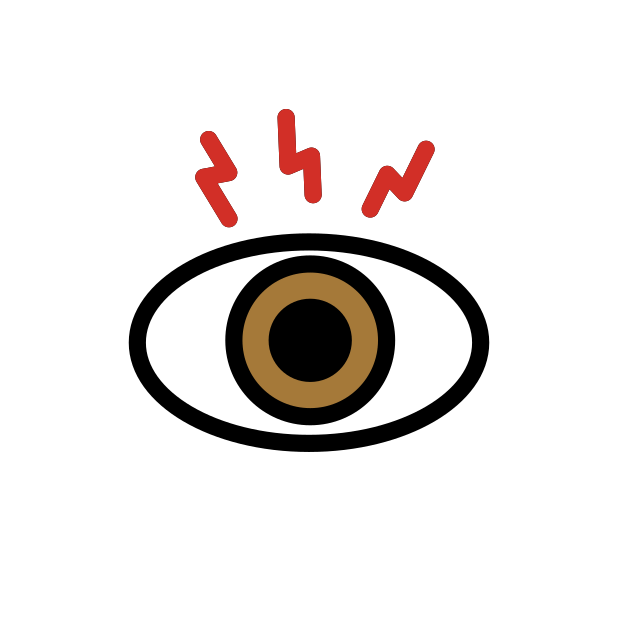
eye pain